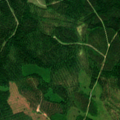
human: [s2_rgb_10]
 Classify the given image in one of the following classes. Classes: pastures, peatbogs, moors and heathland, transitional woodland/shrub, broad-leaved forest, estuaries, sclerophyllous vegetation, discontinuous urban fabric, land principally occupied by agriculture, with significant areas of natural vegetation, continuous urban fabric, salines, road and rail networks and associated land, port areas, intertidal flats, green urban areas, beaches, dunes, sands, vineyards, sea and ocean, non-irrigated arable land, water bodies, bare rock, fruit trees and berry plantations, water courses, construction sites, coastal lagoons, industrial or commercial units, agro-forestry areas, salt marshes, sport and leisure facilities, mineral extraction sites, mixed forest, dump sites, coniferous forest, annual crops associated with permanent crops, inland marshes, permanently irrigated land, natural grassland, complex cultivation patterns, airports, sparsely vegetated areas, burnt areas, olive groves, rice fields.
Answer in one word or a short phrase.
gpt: coniferous forest, transitional woodland/shrub